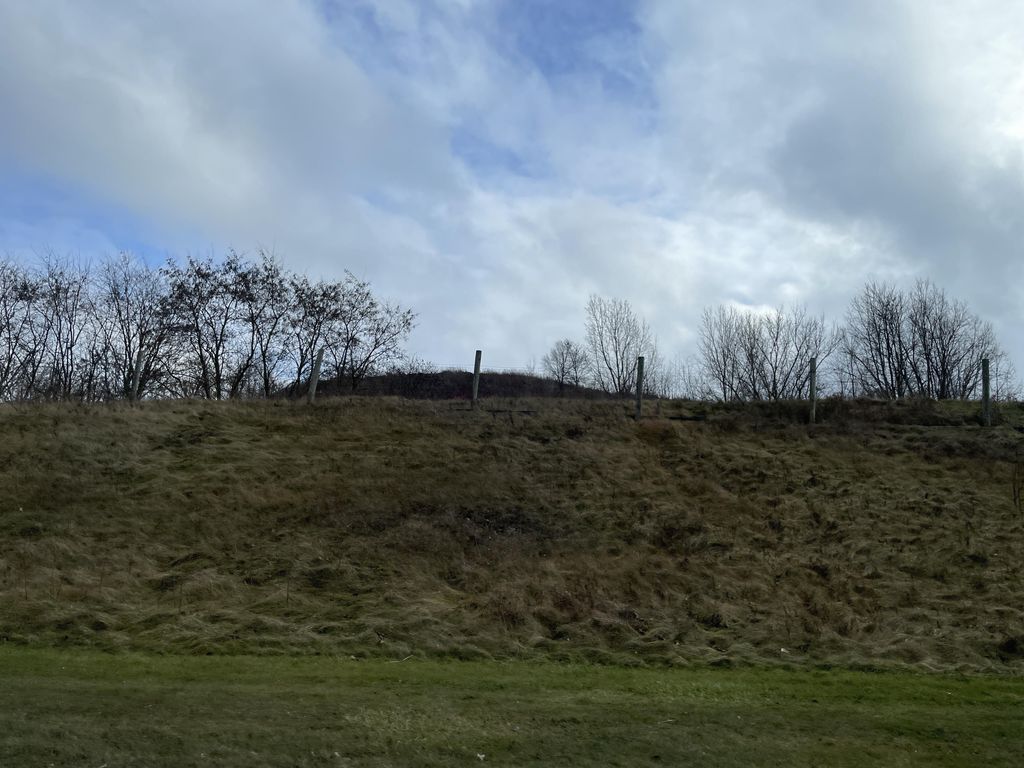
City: kitchener-waterloo